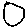
Label: circle